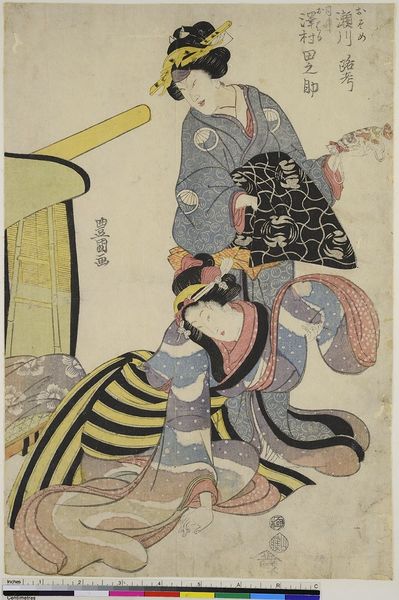
Titel: Die Schauspieler Segawa Roko IV als Osome und Sawamura Tanosuke II als Oharu
Künstler: Utagawa Toyokuni I
Standort: Hamburg
Institution: Museum für Kunst und Gewerbe Hamburg
Schlagwörter: person, holzschnitt, druckgraphik, druckgrafik, tracht, zeit, schauspieler, farbholzschnitt, schauspielerin, kimono, volkstracht, kabuki, edo, reproduktionen, druckerzeugnisse, sänfte, onnagata